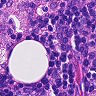
Metastatic tissue present: no